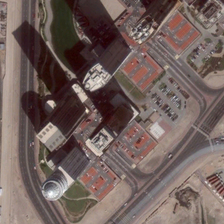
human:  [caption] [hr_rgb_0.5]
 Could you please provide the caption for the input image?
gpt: several tall buildings with parking lots are near a road in a commercial area .

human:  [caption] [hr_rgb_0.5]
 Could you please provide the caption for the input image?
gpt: several tall buildings with parking lots are near a road in a commercial area .

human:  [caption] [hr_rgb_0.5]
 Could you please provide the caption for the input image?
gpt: several tall buildings with parking lots are near a road in a commercial area .

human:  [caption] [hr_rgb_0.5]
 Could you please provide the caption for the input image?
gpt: several tall buildings with parking lots are near a road in a commercial area .

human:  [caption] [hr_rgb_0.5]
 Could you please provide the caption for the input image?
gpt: several tall buildings with parking lots are near a road in a commercial area .